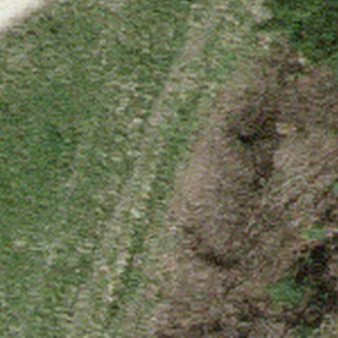
Label: other